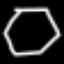
Label: octagon